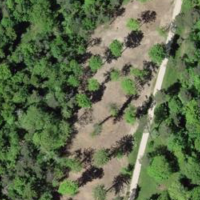
EUNIS habitat code: 41
Species observed at this site:
Prunella vulgaris
Campanula trachelium